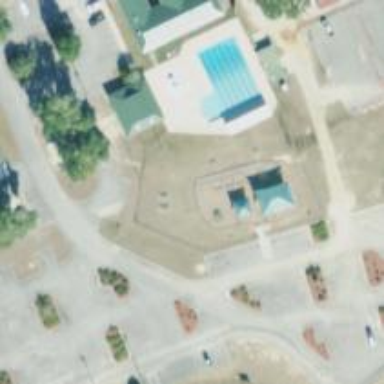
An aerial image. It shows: Playground with roundabout.